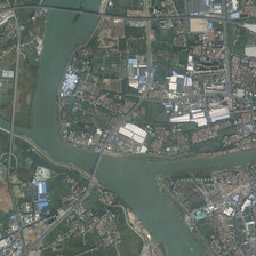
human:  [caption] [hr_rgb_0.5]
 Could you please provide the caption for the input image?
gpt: rives converge here with a prosperous city area stands on the banks .

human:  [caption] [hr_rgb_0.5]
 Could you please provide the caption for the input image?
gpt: the t shaped river separates the region in to three parts .

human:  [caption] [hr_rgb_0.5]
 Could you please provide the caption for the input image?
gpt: The town is divided into four parts by the river and the road passes by.

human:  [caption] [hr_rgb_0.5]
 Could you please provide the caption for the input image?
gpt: The town is divided into four rivers.

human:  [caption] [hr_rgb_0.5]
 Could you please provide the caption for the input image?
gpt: The city is divided into four parts by rivers with roads passing over.